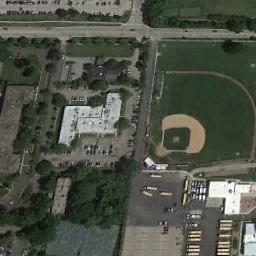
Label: baseball_diamond